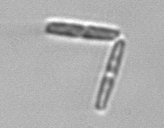
Label: Thalassionema